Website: macys
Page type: billing-address
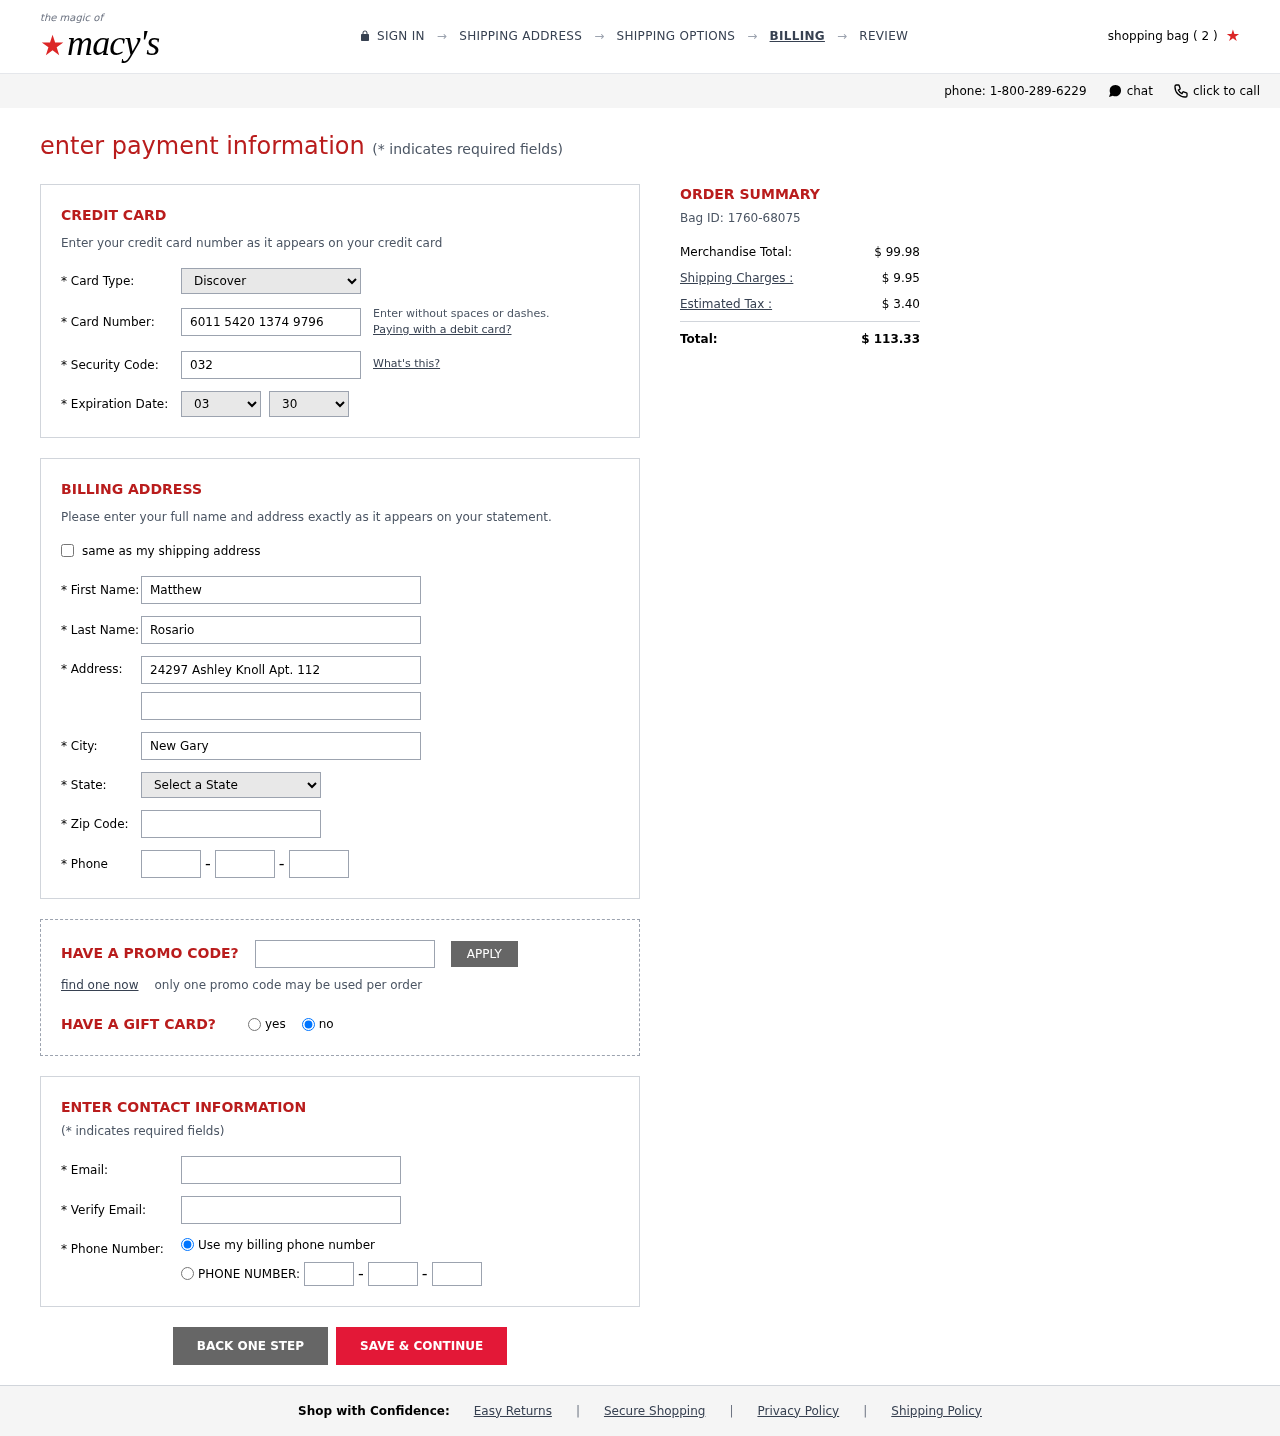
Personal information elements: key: PII_CARD_CVV
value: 032
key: PII_CARD_EXPIRY_MONTH
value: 03
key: PII_CARD_EXPIRY_YEAR
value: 30
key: PII_CARD_NUMBER
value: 6011 5420 1374 9796
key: PII_CARD_TYPE
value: Discover
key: PII_CITY
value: New Gary
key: PII_EMAIL
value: matthewrosario@yahoo.com
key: PII_FIRSTNAME
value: Matthew
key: PII_LASTNAME
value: Rosario
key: PII_PHONE_AREA
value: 623
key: PII_PHONE_PREFIX
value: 915
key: PII_PHONE_SUFFIX
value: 6178
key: PII_POSTCODE
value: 07414
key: PII_STATE_ABBR
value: HI
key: PII_STREET
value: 24297 Ashley Knoll Apt. 112
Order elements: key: ORDER_NUM_ITEMS
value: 2
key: ORDER_ID
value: Bag ID: 1760-68075
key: ORDER_SUBTOTAL
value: $ 99.98
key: ORDER_SHIPPING_COST
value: $ 9.95
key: ORDER_TAX
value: $ 3.40
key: ORDER_TOTAL
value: $ 113.33